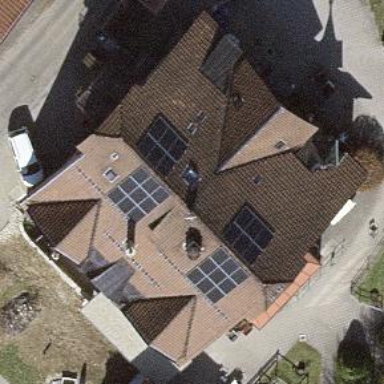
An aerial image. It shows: Building with gabled roof.